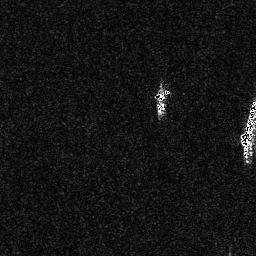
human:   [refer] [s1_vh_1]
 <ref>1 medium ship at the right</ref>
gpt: <box>[[93, 38, 99, 64, 0]]</box>

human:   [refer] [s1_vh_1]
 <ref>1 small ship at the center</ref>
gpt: <box>[[60, 33, 65, 45, 0]]</box>